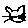
Label: cat